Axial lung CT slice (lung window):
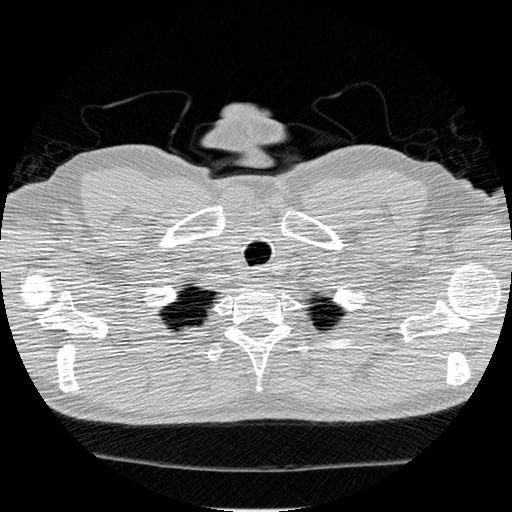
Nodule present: no